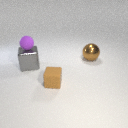
large gray metal cube to the left of large brown metal sphere